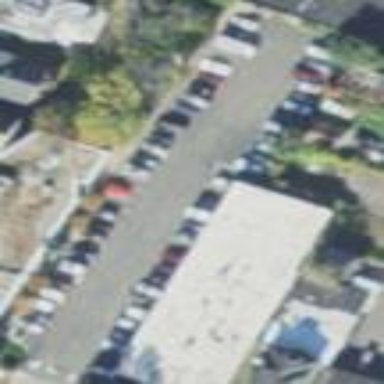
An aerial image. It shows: Parking area with surface.